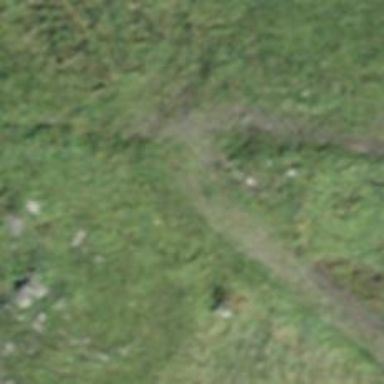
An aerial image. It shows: Excellent visible ground path.